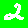
Digit: 2